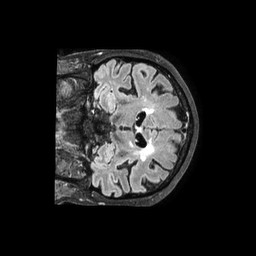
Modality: FLAIR
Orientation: coronal
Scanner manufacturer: philips
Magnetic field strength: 3 T
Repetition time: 4.8 s
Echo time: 0.34 s